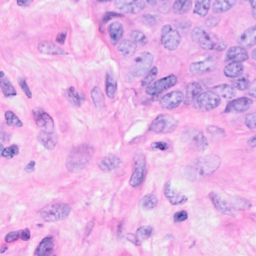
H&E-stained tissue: Breast